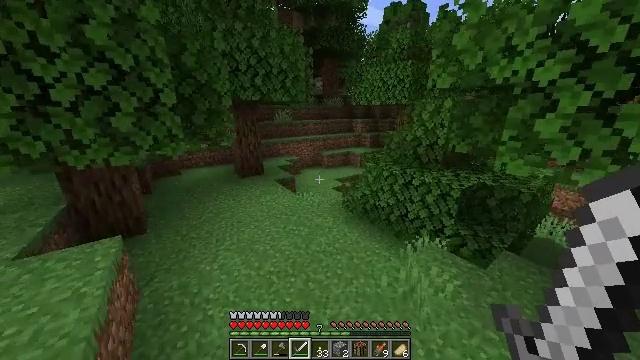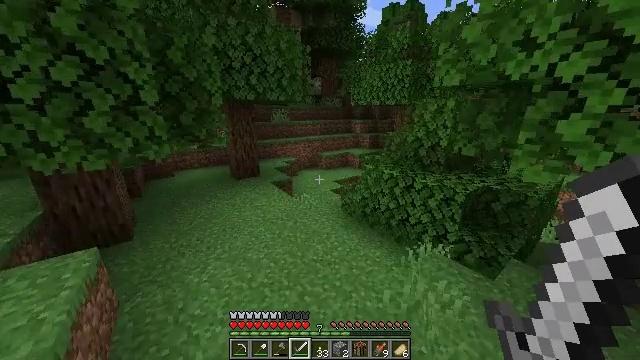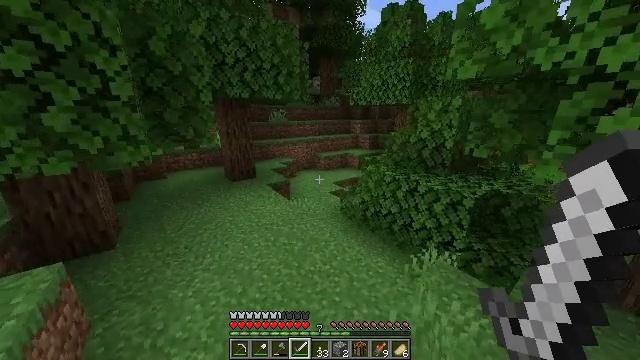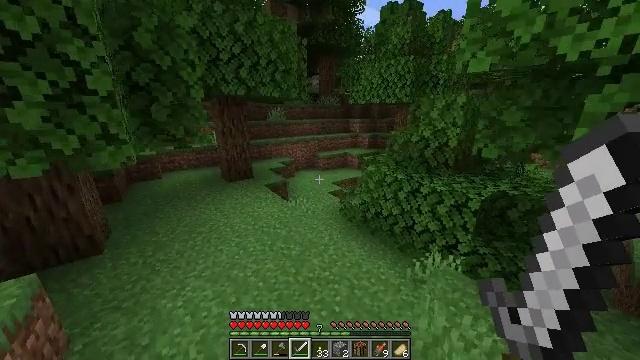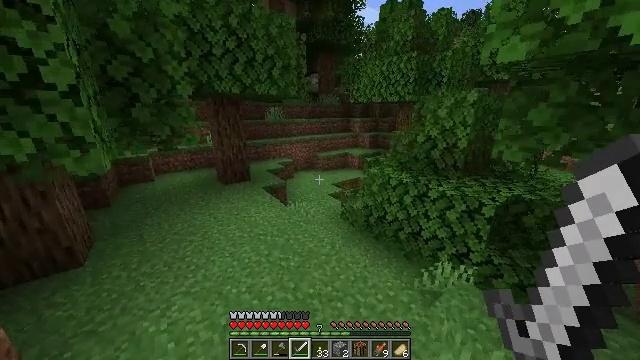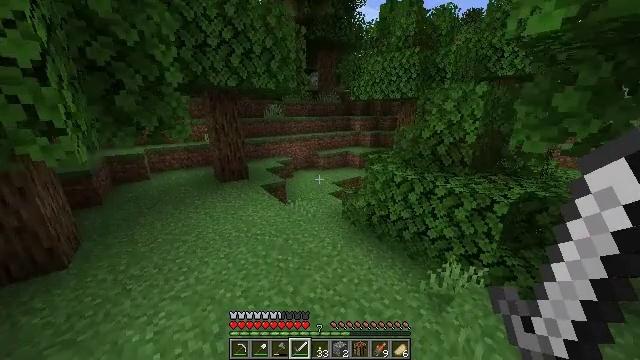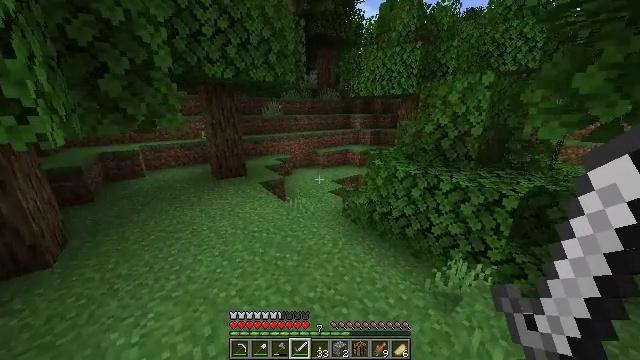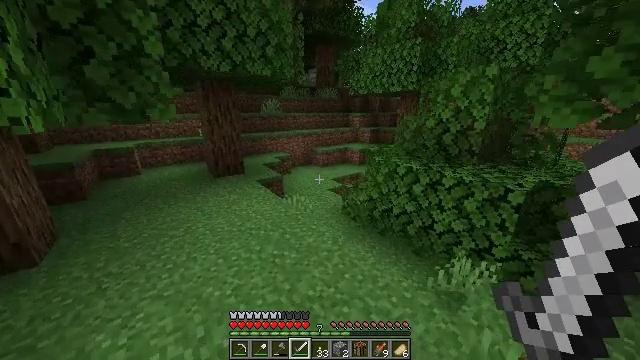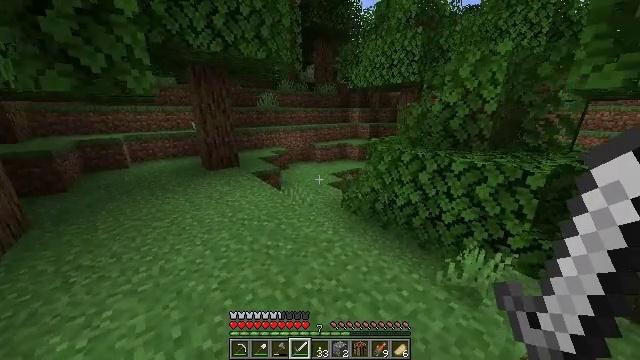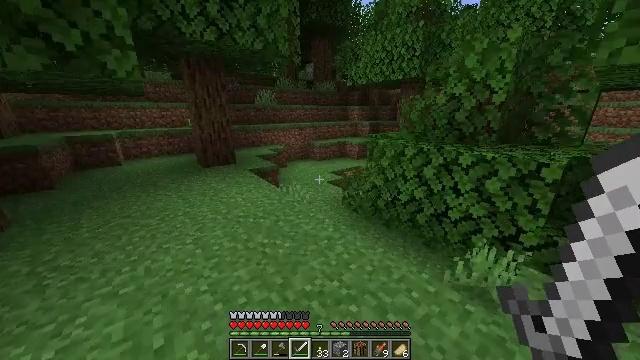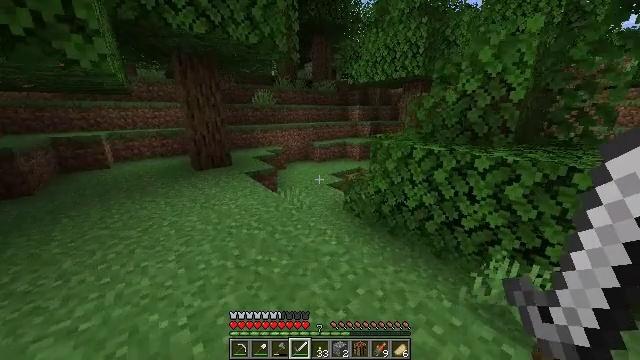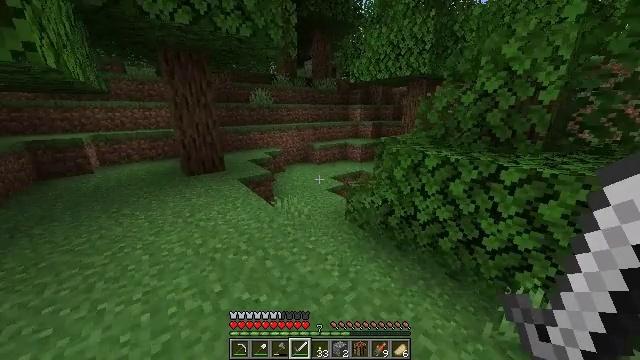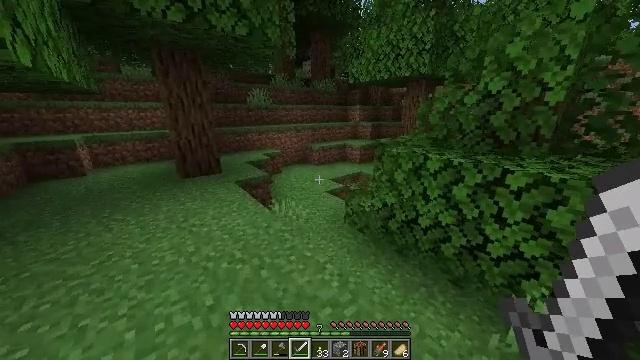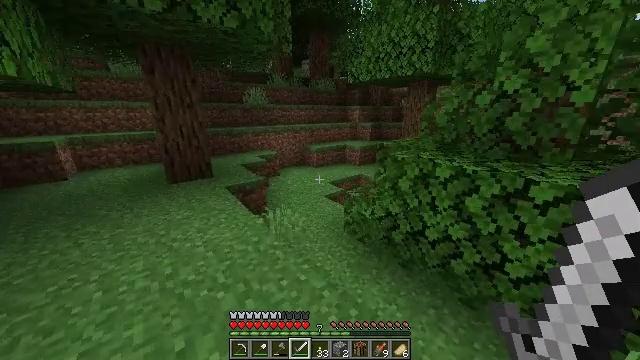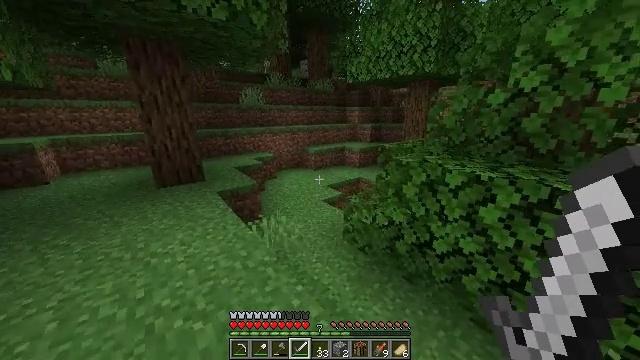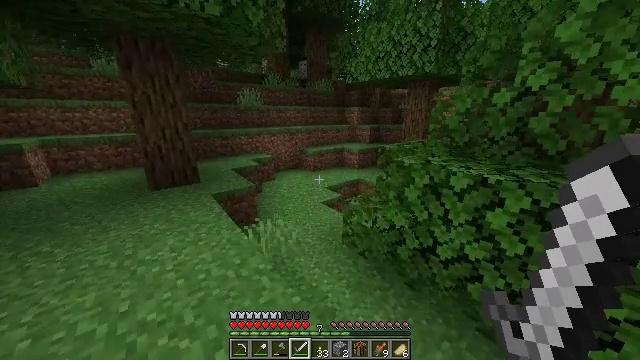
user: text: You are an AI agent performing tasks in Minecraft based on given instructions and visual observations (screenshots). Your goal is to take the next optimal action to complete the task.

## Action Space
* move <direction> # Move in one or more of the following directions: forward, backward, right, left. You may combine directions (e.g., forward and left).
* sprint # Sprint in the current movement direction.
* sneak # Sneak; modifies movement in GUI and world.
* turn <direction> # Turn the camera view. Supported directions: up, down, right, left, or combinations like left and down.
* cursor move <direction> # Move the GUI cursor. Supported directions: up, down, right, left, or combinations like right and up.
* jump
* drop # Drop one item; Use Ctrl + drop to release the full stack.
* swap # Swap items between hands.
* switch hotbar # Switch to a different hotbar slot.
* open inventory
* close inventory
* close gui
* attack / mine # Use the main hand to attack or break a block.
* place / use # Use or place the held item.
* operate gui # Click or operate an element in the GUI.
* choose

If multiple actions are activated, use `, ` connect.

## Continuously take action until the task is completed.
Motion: motion action
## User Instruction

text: Hunt fish.
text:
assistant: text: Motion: move forward, sprint
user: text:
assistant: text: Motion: move forward, sprint
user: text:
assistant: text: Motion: move forward, sprint
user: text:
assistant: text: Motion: move forward, sprint
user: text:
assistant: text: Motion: move forward, sprint
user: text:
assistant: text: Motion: move forward, sprint
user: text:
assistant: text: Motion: move forward, sprint
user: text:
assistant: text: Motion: move forward, sprint
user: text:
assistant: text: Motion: move forward, sprint
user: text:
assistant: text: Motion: move forward, sprint
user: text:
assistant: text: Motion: move forward, sprint
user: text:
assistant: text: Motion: move forward, sprint
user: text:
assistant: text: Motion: move forward, sprint
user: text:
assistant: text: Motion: move forward, sprint
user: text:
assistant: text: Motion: move forward, sprint
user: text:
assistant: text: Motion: move forward, sprint
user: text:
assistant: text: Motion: move forward, sprint
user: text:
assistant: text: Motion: move forward, sprint
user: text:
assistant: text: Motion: move forward, sprint
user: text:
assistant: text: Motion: move forward, sprint
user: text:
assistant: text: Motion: move forward and move left, sprint
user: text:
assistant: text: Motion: move forward and move left, sprint
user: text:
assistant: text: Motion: move forward and move left, sprint
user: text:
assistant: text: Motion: move forward and move left, sprint
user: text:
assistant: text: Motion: move forward and move left, sprint
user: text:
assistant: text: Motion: move forward and move left, sprint
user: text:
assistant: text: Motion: move forward and move left, sprint
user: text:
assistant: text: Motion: move forward and move left, sprint
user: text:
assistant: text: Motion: move forward and move left, sprint
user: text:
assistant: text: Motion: move forward and move left, sprint, turn right